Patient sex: M
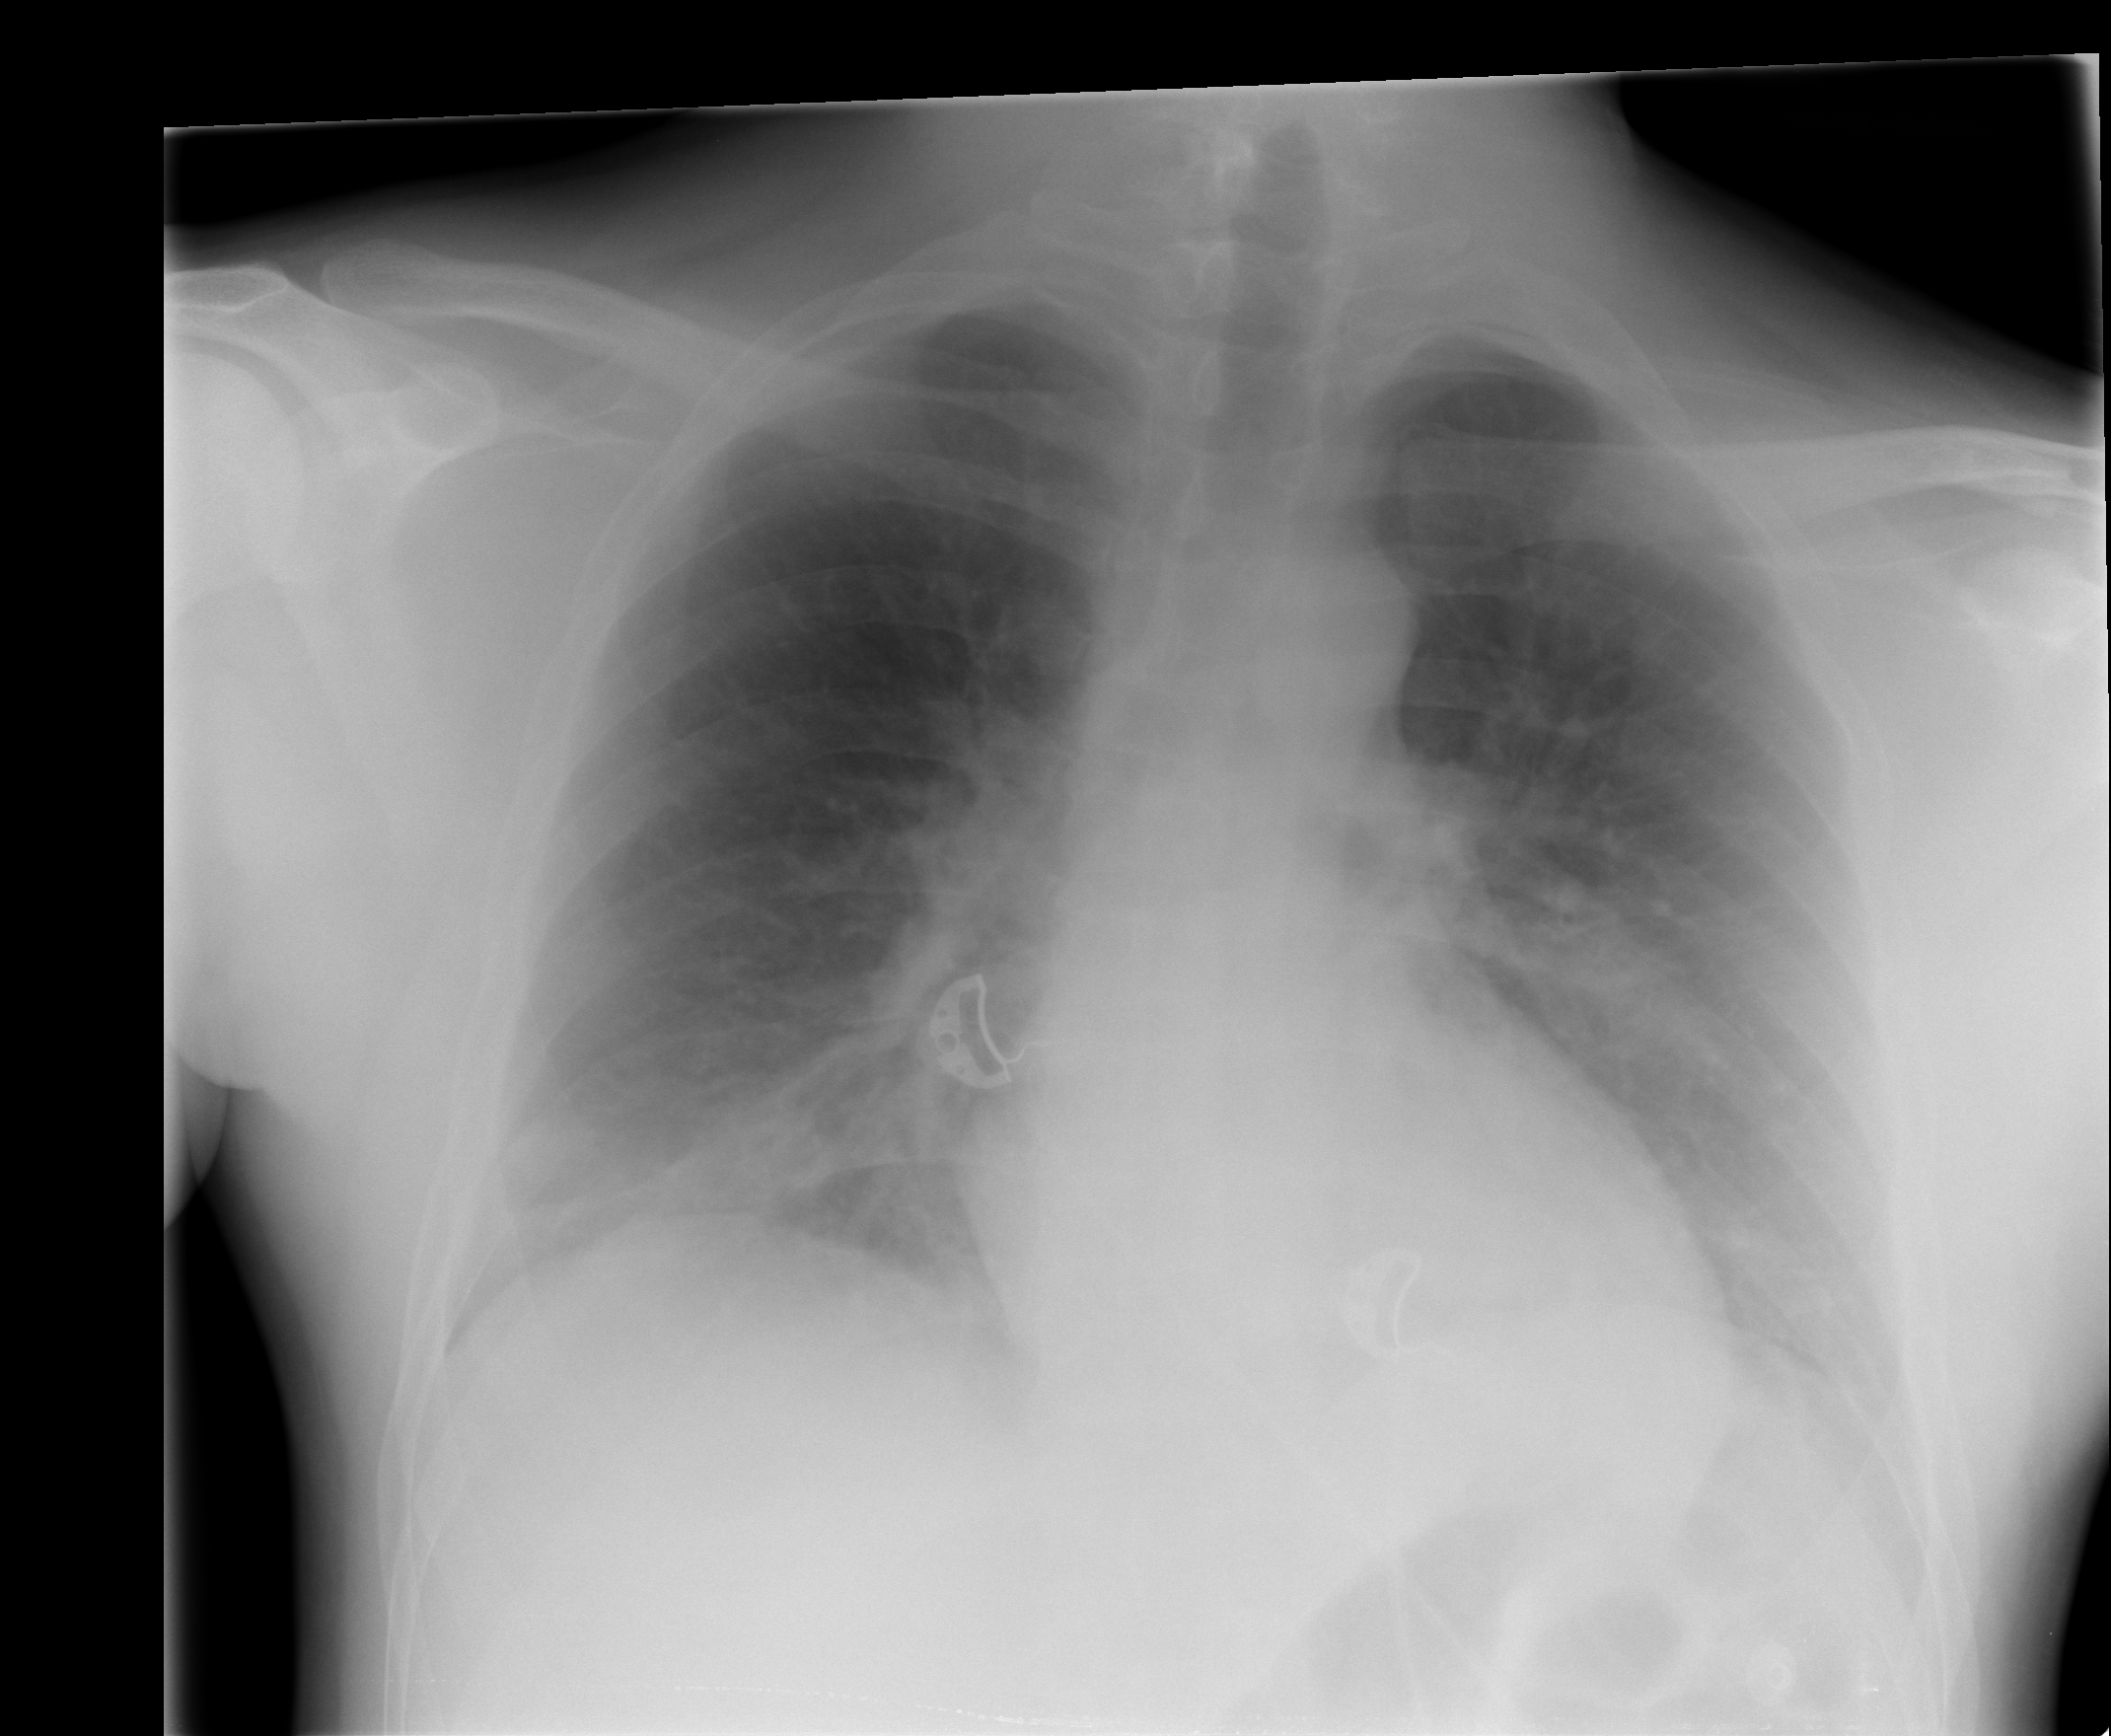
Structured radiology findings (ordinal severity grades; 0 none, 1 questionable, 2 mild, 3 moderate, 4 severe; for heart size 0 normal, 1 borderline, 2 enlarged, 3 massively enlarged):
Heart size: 1
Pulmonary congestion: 0
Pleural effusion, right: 2
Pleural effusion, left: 2
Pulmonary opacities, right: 3
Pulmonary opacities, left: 2
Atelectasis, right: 3
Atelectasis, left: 3